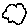
Label: cloud